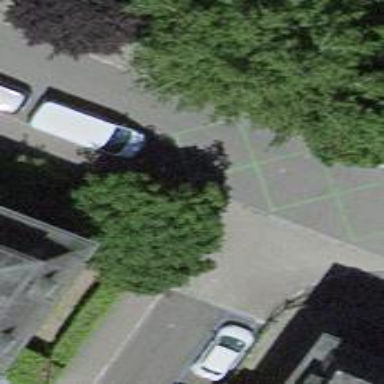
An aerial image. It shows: Footway with crossing made of paving stones.